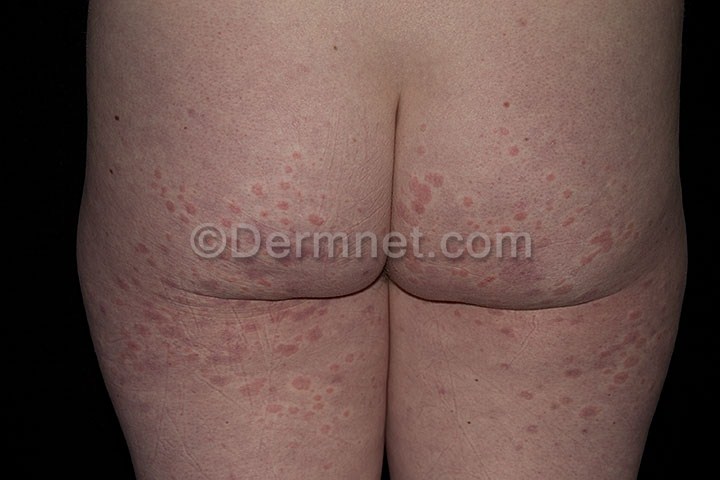
Disease: Vasculitis Photos